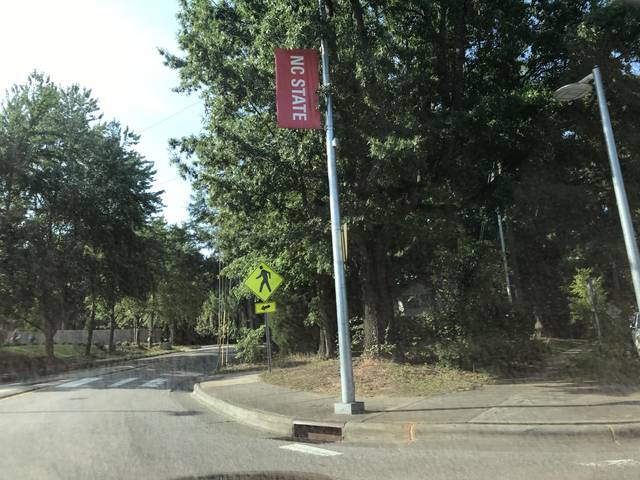
Region: United States
Coordinates: 35.787, -78.661